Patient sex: F
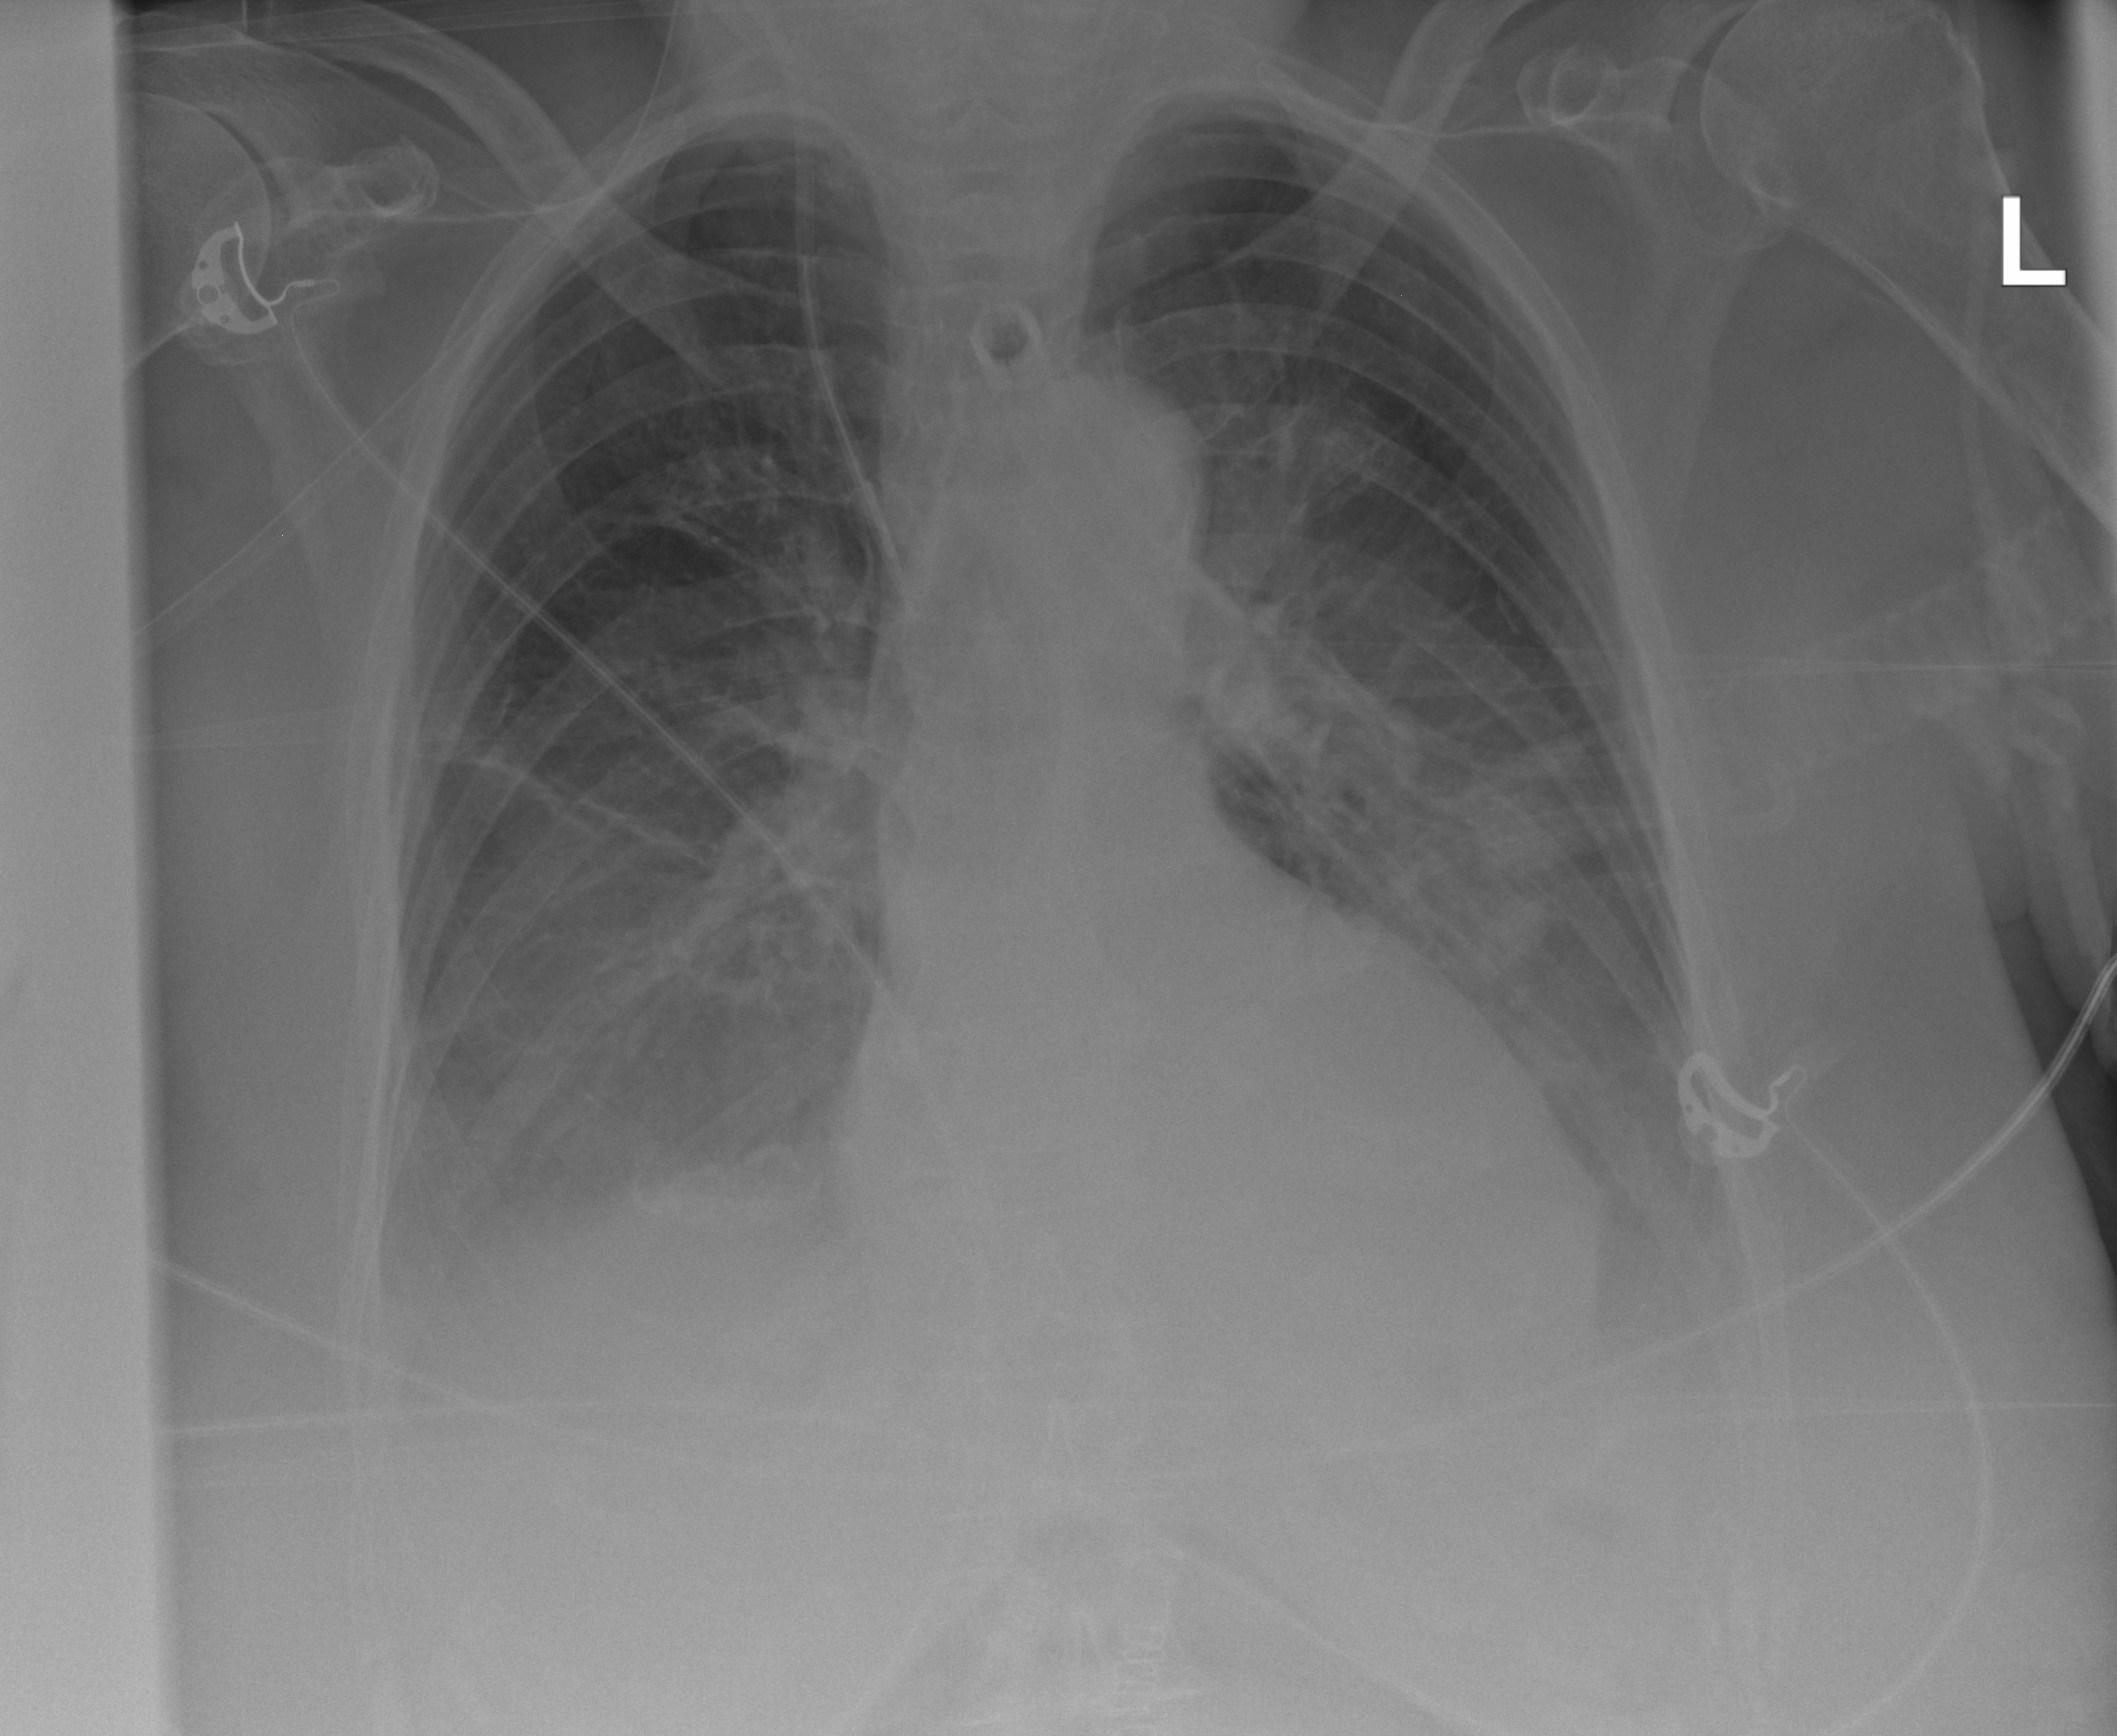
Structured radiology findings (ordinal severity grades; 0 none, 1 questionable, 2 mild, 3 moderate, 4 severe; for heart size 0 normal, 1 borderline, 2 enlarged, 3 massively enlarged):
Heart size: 2
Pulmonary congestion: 2
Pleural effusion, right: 2
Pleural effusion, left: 2
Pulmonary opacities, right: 0
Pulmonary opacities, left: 0
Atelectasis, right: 2
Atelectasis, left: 2